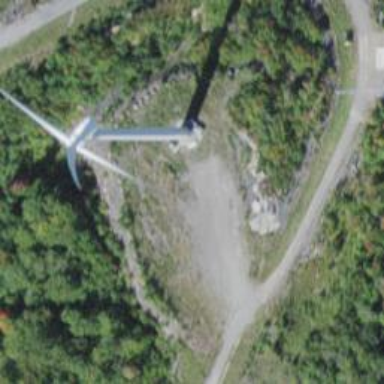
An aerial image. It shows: Wind generator powered by wind. The generator type is horizontal axis and it uses wind turbines.